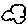
Label: cloud